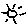
Label: sun